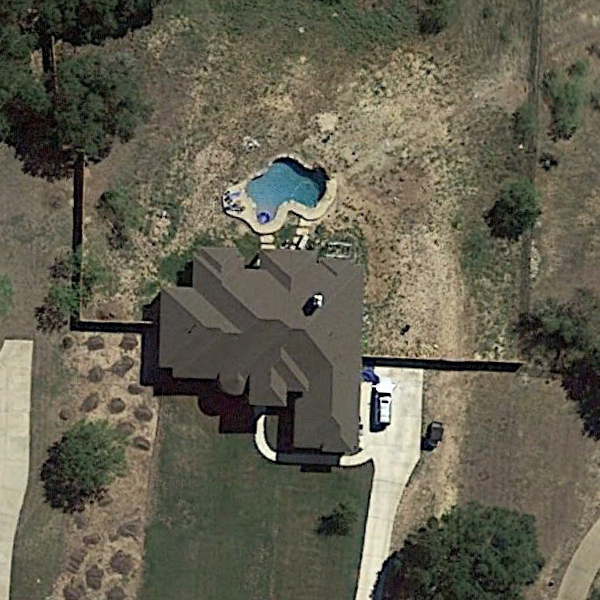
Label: SparseResidential